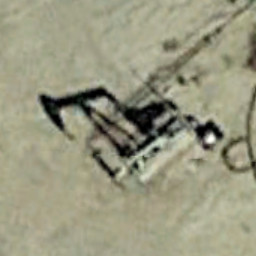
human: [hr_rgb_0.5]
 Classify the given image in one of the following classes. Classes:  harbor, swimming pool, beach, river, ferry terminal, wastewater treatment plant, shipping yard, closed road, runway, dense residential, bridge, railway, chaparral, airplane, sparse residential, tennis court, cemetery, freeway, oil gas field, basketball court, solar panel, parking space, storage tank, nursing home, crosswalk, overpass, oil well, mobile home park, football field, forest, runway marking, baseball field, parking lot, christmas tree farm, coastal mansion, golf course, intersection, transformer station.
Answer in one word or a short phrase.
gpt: oil well